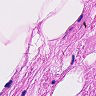
Metastatic tissue present: no